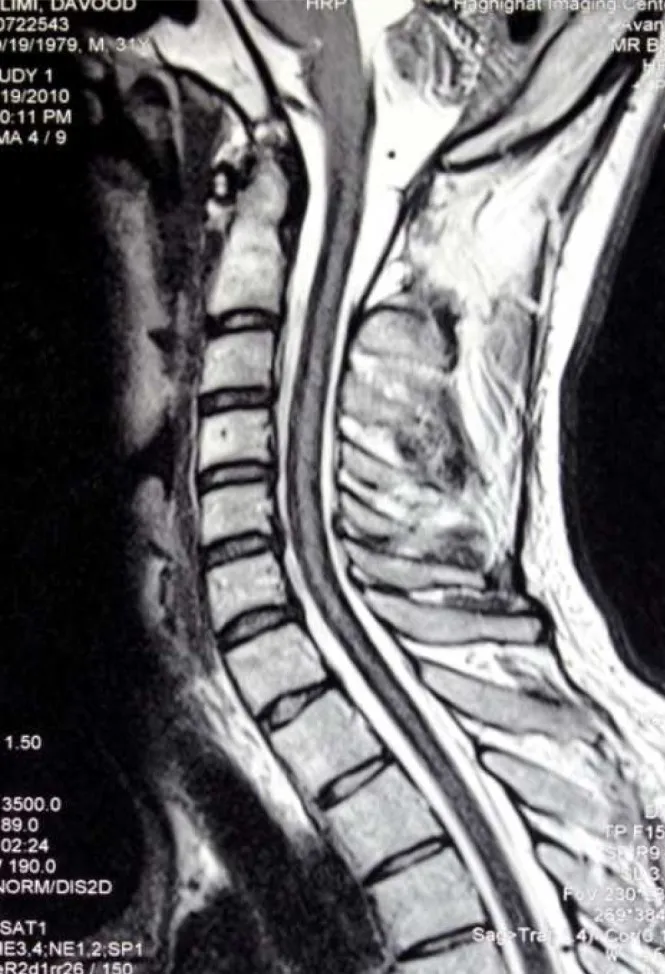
Sagittal T2W1 cervical magnetic resonance imaging (MRI) showed iron deposition in cord as low signal intensity.
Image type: radiology (mri)